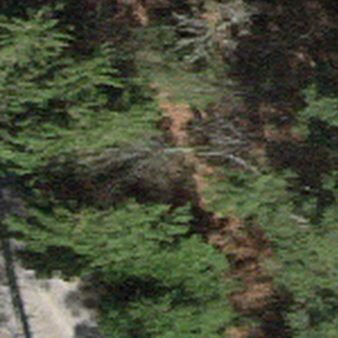
Label: other